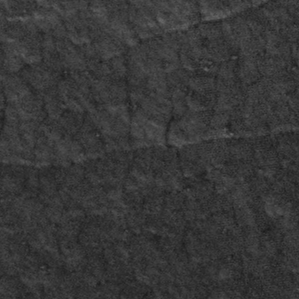
Label: frost